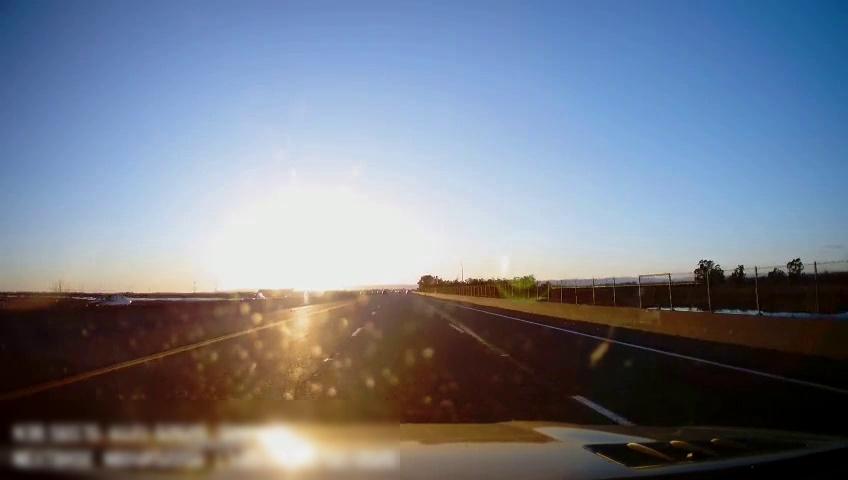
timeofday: Day
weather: Sunny
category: Drivable Space
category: Vehicles | Car
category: Vehicles | Car
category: Lanes | Alternate Lane
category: Lanes | Current Lane
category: Lanes | Current Lane
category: Lanes | Alternate Lane